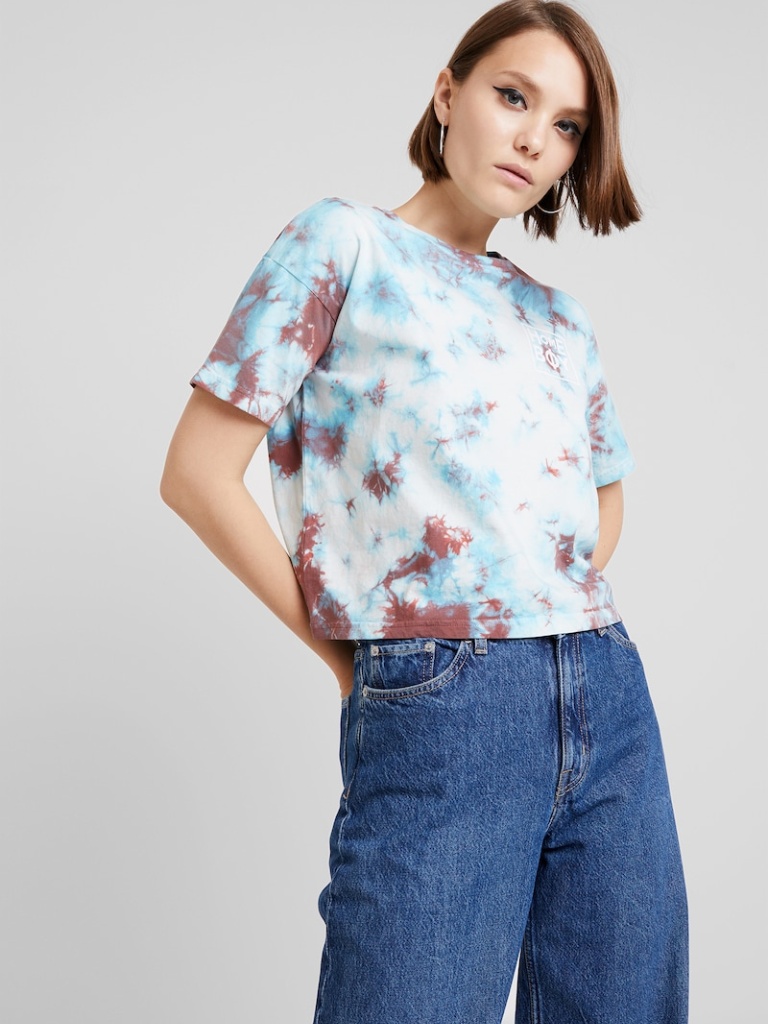
cotton relaxed short sleeve cropped length Untucked crew t-shirt